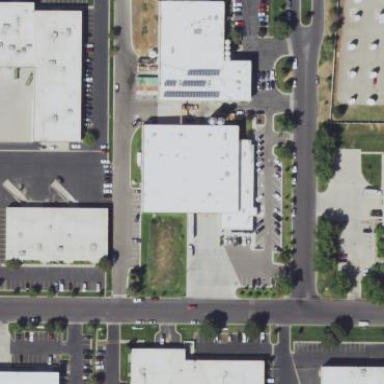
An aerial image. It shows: Industrial building.